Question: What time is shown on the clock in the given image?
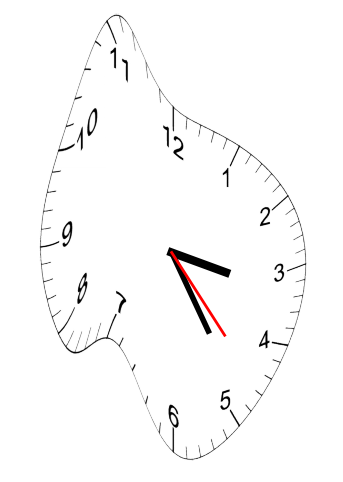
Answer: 03:24:23